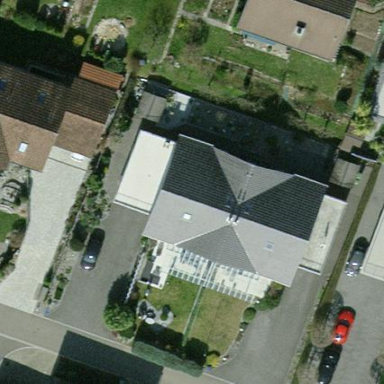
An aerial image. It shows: Semi-detached house.